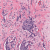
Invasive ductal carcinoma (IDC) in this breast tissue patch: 1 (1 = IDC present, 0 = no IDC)